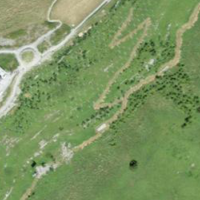
EUNIS habitat code: 23
Species observed at this site:
Phylloscopus collybita
Corvus corone
Buteo buteo
Troglodytes troglodytes
Milvus milvus
Dendrocopos major
Prunella modularis
Fringilla coelebs
Falco tinnunculus
Pyrrhocorax graculus
Prunella collaris
Ptyonoprogne rupestris
Periparus ater